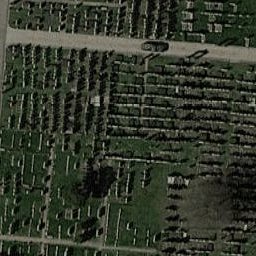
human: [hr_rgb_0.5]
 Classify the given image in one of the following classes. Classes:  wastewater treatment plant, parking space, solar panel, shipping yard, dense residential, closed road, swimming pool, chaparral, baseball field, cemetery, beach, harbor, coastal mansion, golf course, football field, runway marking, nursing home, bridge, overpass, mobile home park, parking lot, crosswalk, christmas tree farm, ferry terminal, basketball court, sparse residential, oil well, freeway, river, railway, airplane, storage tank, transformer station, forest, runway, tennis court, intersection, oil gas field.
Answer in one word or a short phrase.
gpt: cemetery